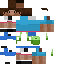
A female human skin with medium skin, wearing brown long hair dressed in a blue tshirt and red pants, featuring a closed mouth.